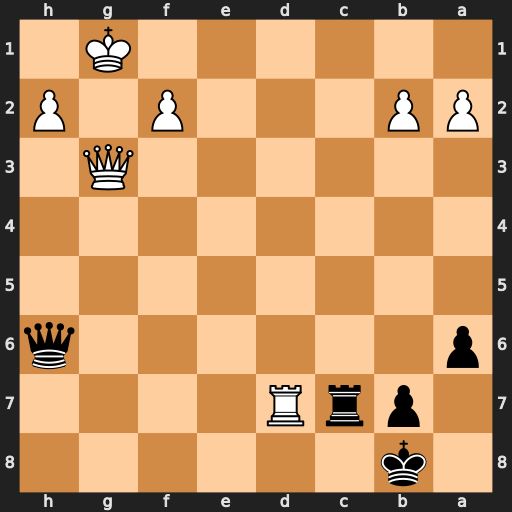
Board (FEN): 1k6/1prR4/p6q/8/8/6Q1/PP3P1P/6K1
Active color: b
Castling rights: -
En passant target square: -
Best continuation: Qc1+ Rd1 Qxd1+